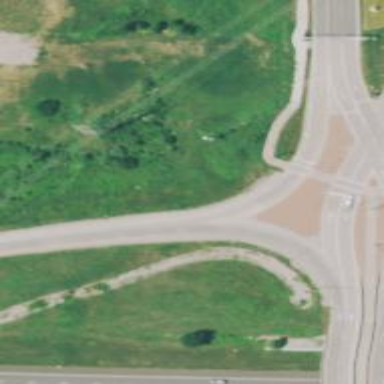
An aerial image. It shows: Motorway link at Diverging Diamond Interchange (DDI).